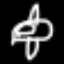
Label: airplane